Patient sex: M
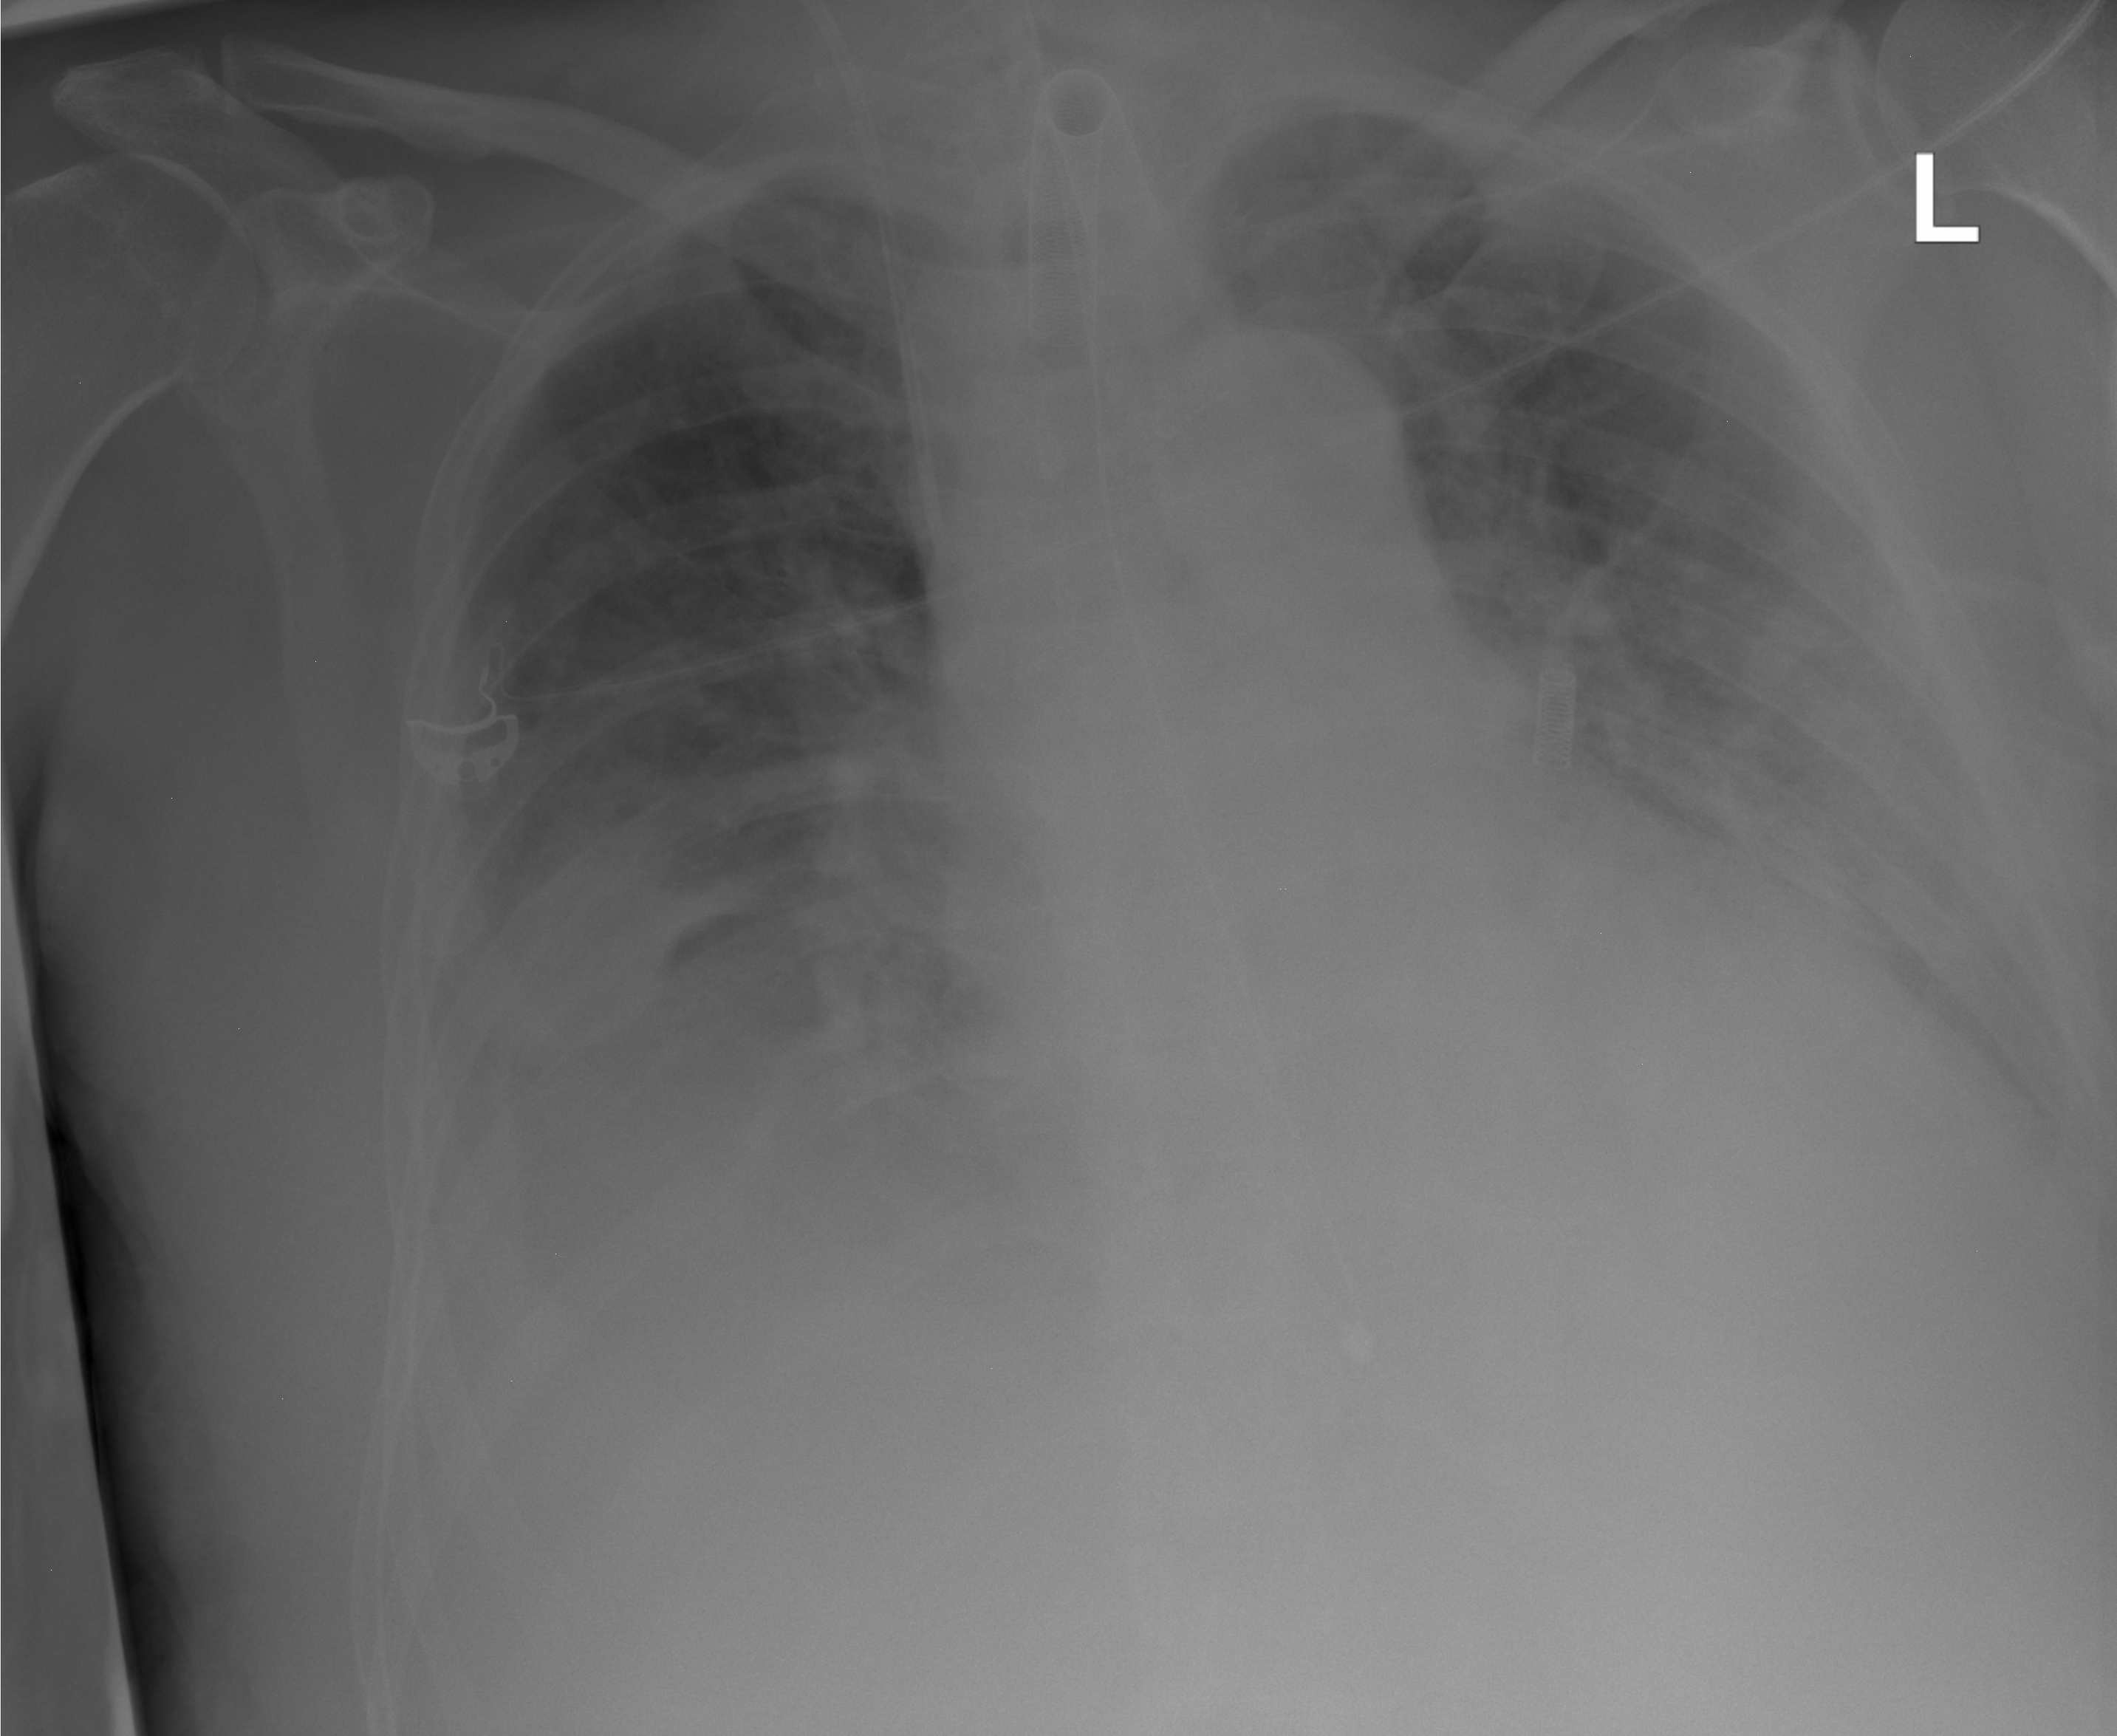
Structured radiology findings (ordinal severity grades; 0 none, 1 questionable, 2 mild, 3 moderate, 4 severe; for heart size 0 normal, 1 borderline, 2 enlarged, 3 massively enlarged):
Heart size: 2
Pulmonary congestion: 3
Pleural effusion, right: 3
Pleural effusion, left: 2
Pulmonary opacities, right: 2
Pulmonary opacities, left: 2
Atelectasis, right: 2
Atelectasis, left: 2